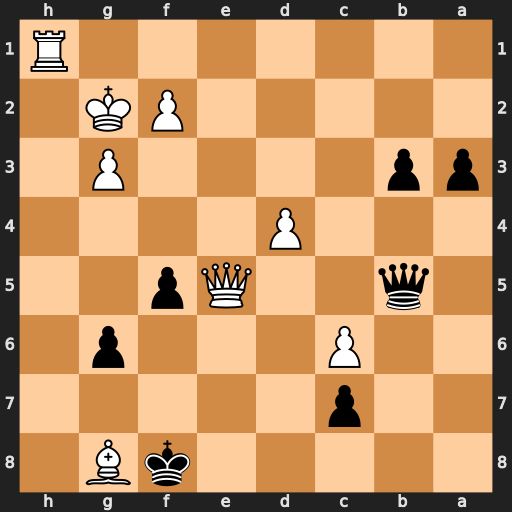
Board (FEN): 5kB1/2p5/2P3p1/1q2Qp2/3P4/pp4P1/5PK1/7R
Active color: b
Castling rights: -
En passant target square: -
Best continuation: Qxe5 dxe5 Kxg8